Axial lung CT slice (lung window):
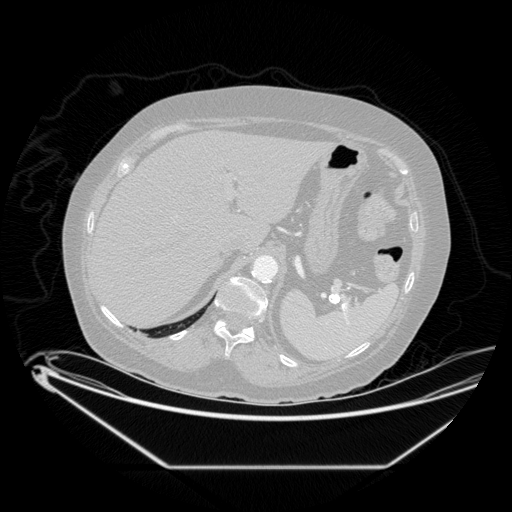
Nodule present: no